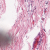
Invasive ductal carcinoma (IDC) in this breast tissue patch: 0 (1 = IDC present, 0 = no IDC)